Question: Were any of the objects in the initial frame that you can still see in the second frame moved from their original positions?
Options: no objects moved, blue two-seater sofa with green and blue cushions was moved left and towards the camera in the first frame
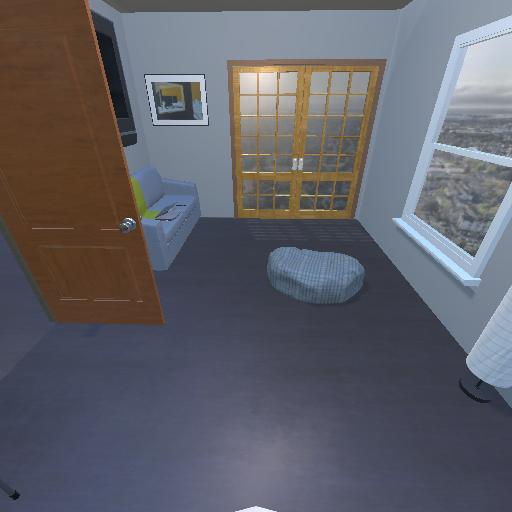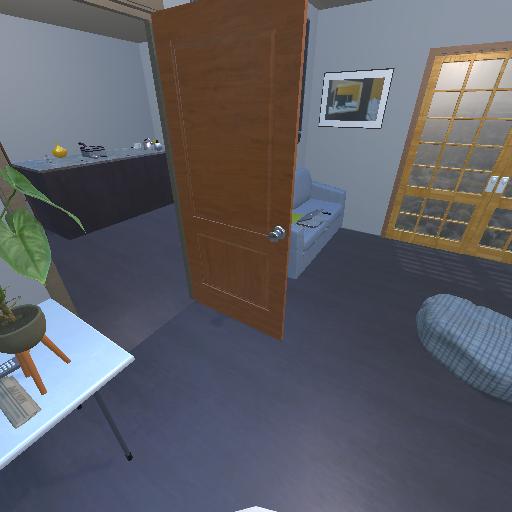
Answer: no objects moved